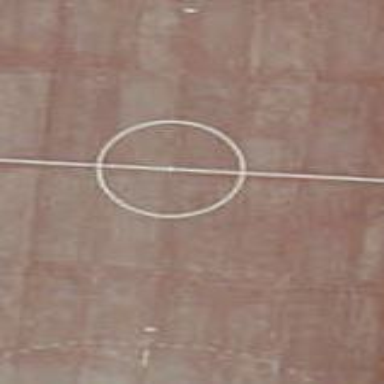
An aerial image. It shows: Futsal pitch with concrete surface.